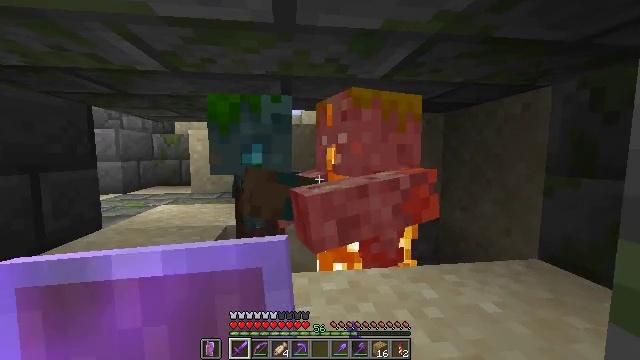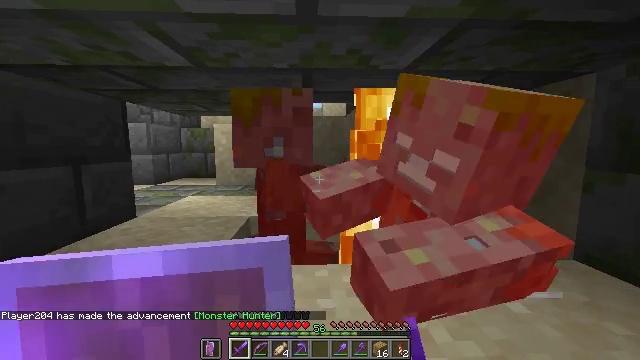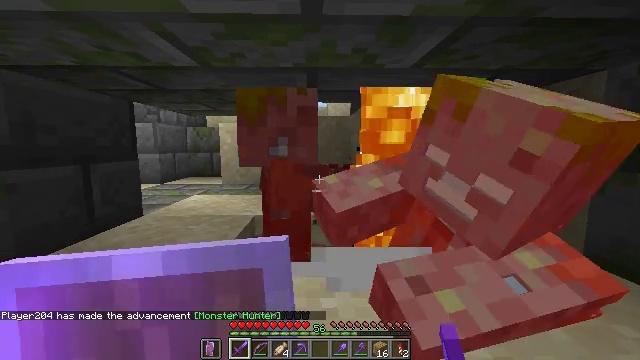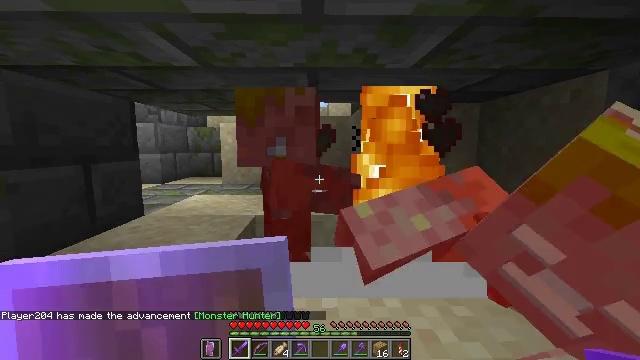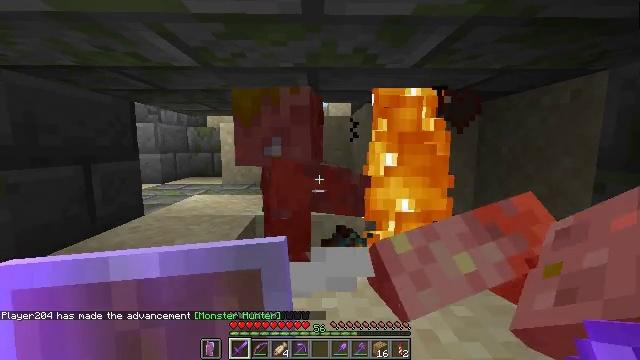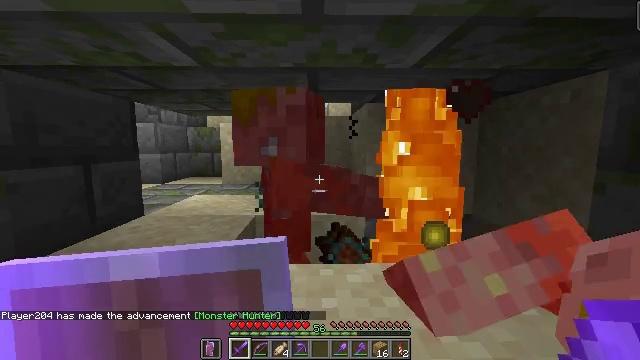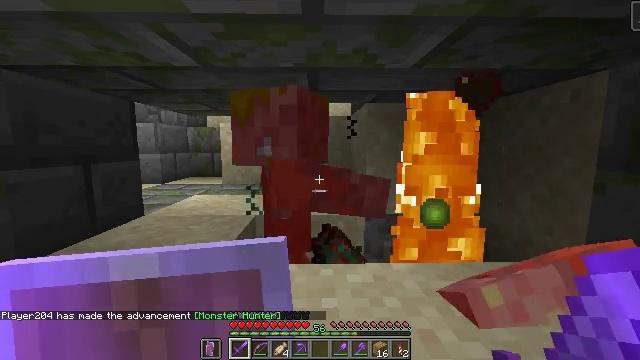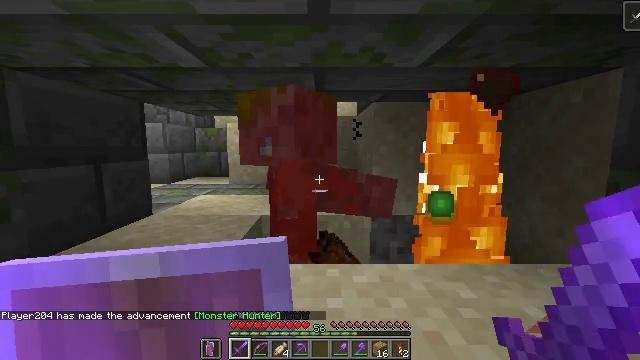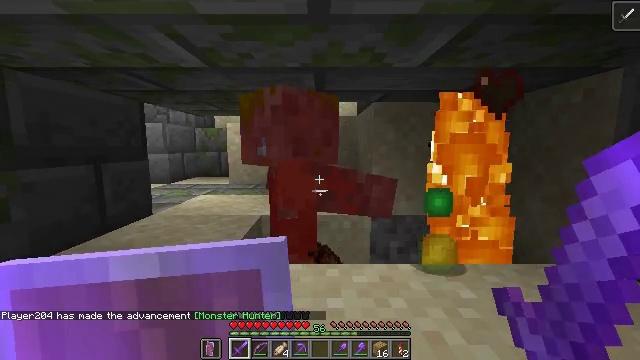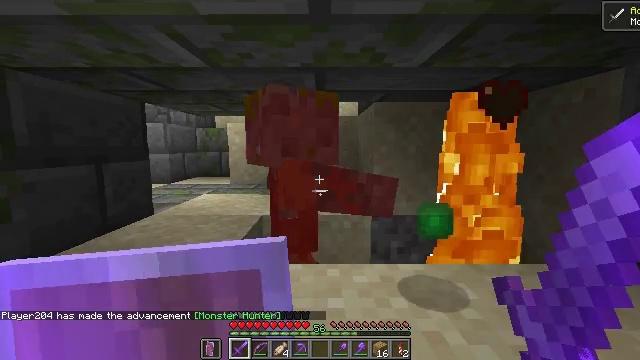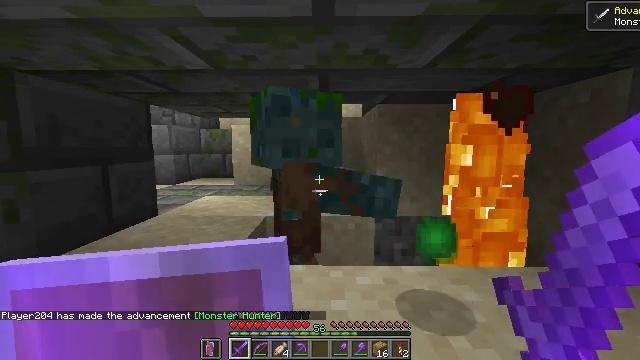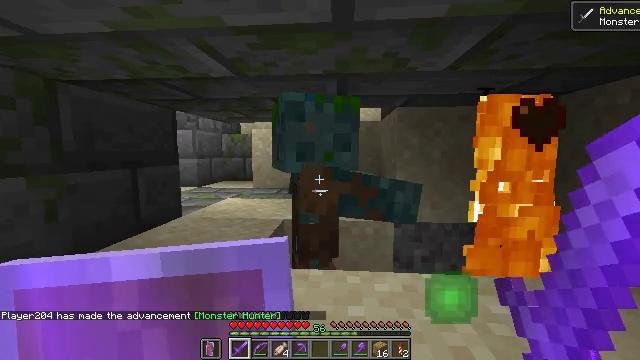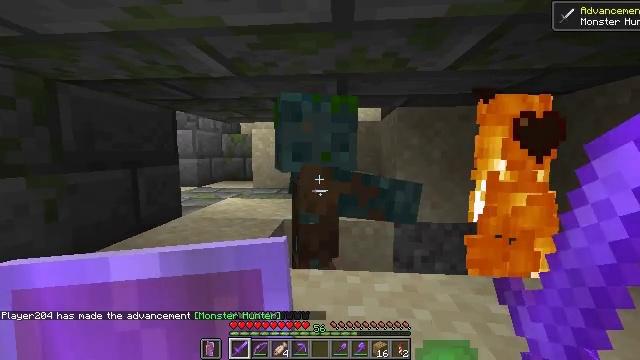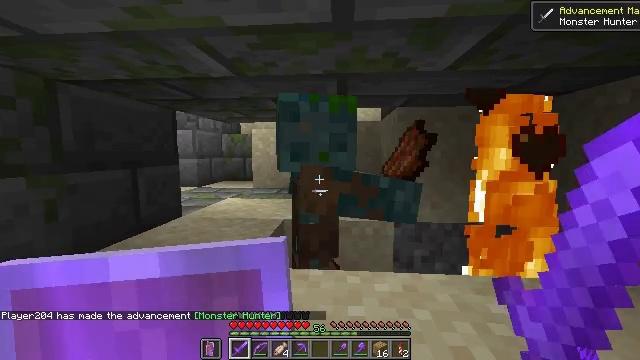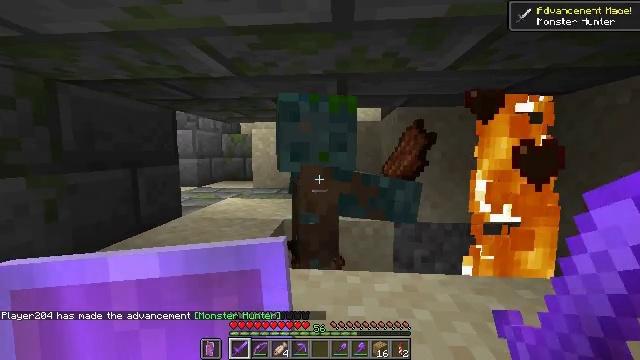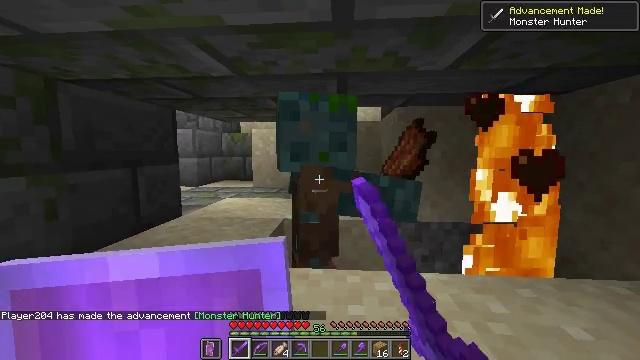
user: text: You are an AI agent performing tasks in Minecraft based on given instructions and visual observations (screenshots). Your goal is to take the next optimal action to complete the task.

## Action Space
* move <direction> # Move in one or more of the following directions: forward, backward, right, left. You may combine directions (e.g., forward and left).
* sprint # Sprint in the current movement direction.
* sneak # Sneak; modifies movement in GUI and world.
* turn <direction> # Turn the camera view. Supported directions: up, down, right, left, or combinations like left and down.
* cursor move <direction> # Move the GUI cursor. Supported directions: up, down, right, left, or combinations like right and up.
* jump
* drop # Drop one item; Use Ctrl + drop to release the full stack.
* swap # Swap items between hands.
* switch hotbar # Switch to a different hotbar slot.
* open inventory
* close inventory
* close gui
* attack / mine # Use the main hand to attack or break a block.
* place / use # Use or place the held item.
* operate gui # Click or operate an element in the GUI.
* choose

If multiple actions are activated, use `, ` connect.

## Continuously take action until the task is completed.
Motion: motion action
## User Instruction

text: Eliminate the undead.
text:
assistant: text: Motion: turn left and down
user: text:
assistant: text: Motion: turn left
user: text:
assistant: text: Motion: no_op
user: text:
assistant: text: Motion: no_op
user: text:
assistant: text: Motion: no_op
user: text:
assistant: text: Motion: no_op
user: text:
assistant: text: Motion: turn left
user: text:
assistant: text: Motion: no_op
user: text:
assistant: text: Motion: no_op
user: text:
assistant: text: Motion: no_op
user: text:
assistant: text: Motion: turn left
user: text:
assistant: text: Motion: no_op
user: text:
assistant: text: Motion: no_op
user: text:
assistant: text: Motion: attack / mine
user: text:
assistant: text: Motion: attack / mine
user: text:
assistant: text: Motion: attack / mine
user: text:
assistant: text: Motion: attack / mine
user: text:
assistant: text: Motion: turn right and down
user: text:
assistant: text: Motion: no_op